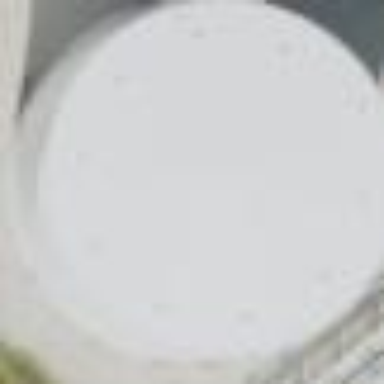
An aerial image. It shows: Storage tank which is man-made and housed in building.